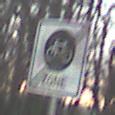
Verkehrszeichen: EndeFahrradzone
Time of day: SunriseSunset
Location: Outdoor (Nature)
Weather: Clear
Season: Winter
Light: Natural